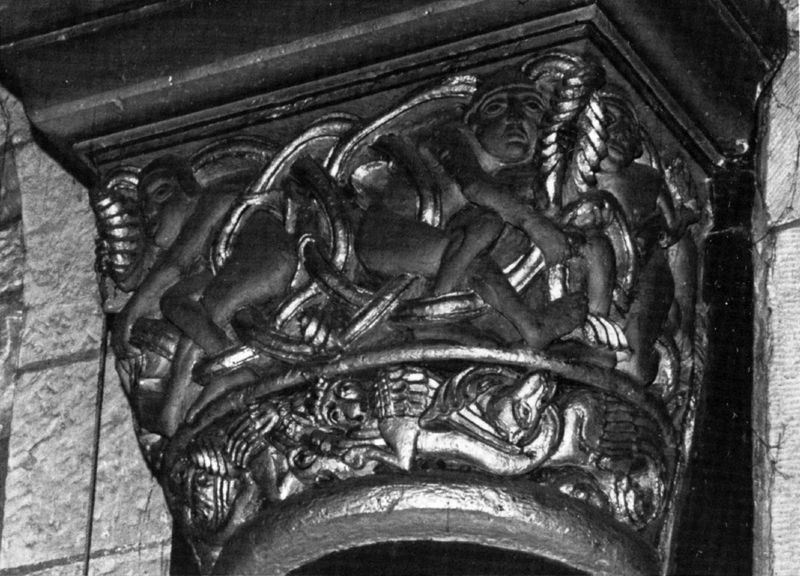
Titel: Onze Lieve Vrouwekerk, Kapitell
Standort: Maastricht (EU - NL)
Schlagwörter: menschen, tiere, bronze, kapitell, verkreuzt